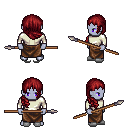
a pixel art fantasy rpg character, male body template, dark elf, purple skin, white long-sleeve shirt, robe skirt, brunette right-swept hairstyle, white slippers, spear, four views (front, back, left, right), 2x2 character sprite sheet, small pixel art, hard edges, no anti-aliasing